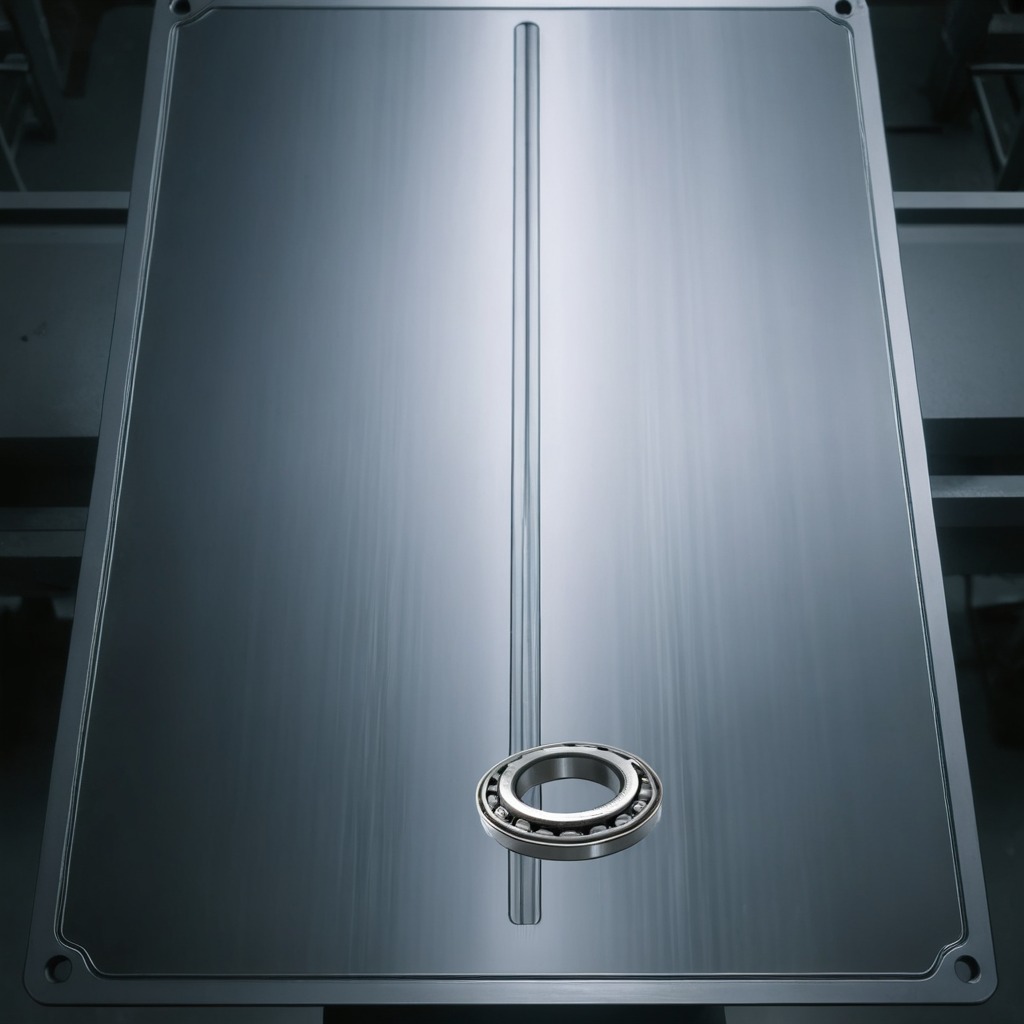
A metal ball bearing is lying on a metal table in a machine shop under fluorescent lights.